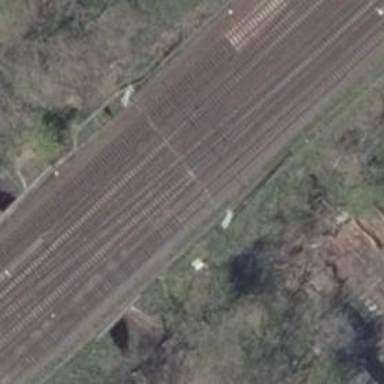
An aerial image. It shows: Railway track with contact line for electrification.